Question: I have a problem, where I need a BasicTextField to customize the TextField as I want.
Here I have tried to do a custom, but there is a problem with the cursor in the BasicTextField, it doesn't center align, what I need is center alignment
Screen <URL>.

i code like this
'''
BasicTextField(
value = value,
onValueChange = onValueChange,
decorationBox = { innerTextField ->
Column(
modifier = Modifier
.fillMaxWidth(),
horizontalAlignment = Alignment.CenterHorizontally
) {
innerTextField()
Space(height = 8.dp)
Divider()
}
}
)
'''
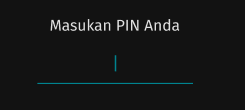
Answer: You can apply 'textAlign = TextAlign.Center' to the 'textStyle' attribute in the 'BasicTextField'.
Something like:
'''
BasicTextField(
value = text,
onValueChange = { text = it },
textStyle = LocalTextStyle.current.copy(textAlign = TextAlign.Center),
decorationBox = { innerTextField ->
Column(
modifier = Modifier
.fillMaxWidth(),
horizontalAlignment = Alignment.CenterHorizontally
) {
innerTextField()
Spacer(modifier = Modifier.height(8.dp))
Divider()
}
}
)
'''